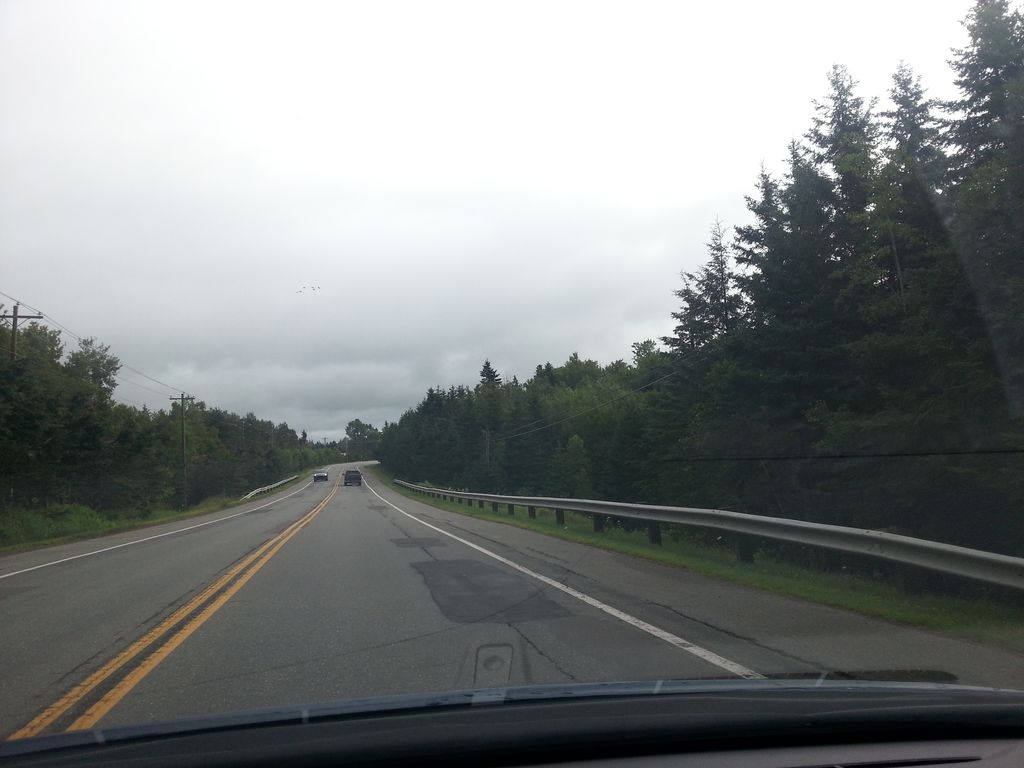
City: charlottetown